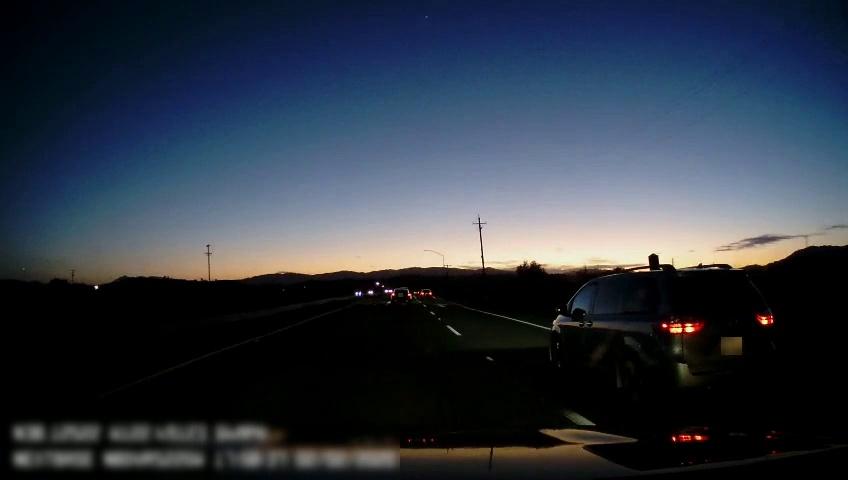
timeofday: Dusk/Dawn/Twilight
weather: Sunny
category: Drivable Space
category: Vehicles | SUV
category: Vehicles | SUV
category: Vehicles | SUV
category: Lanes | Alternate Lane
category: Lanes | Current Lane
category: Lanes | Current Lane